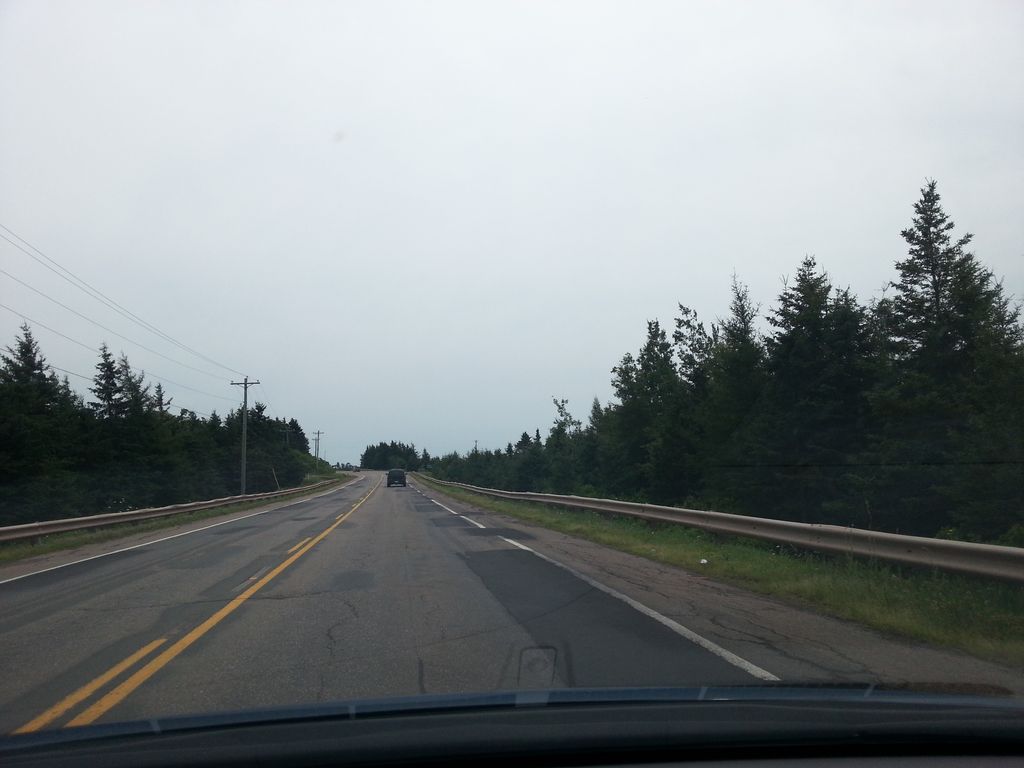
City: charlottetown